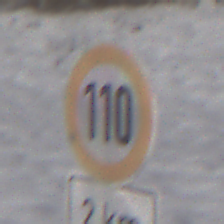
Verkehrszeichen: Geschwindigkeit110
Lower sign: Entfernungsangaben2
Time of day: MorningAfternoon
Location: Outdoor (Nature)
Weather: PartlyCloudy
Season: Winter
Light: Natural